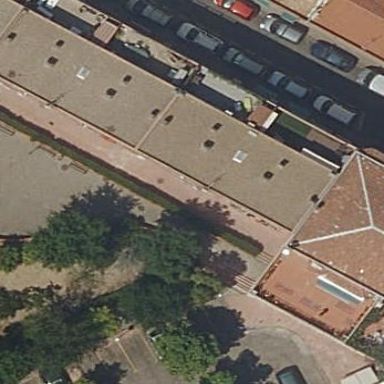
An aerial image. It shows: Image showing building with apartments.